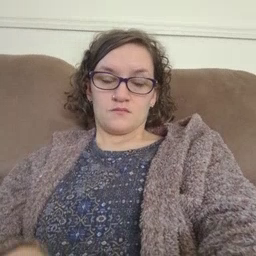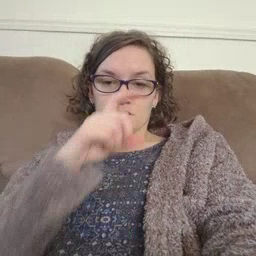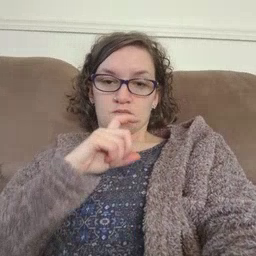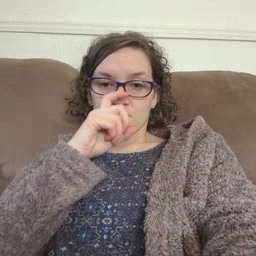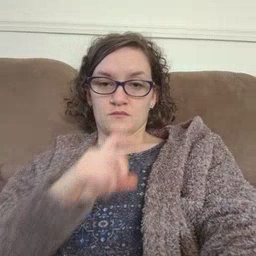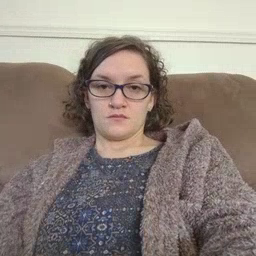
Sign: doll